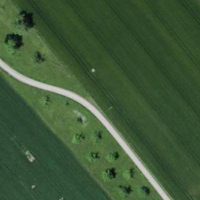
EUNIS habitat code: 52
Species observed at this site:
Cornus sanguinea